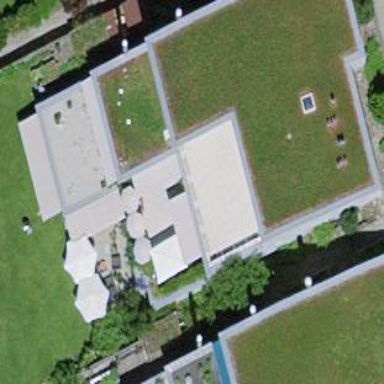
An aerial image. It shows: Terrace building.